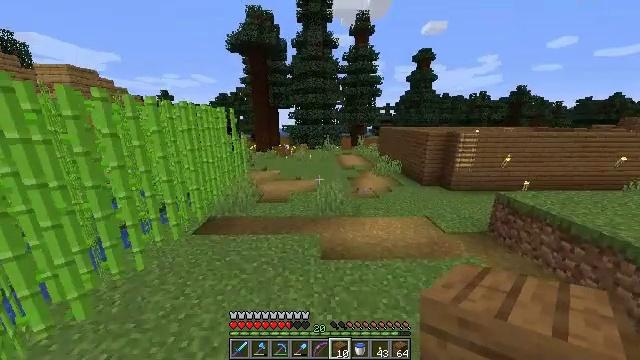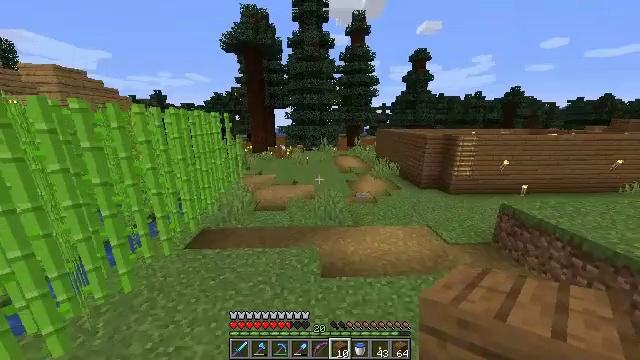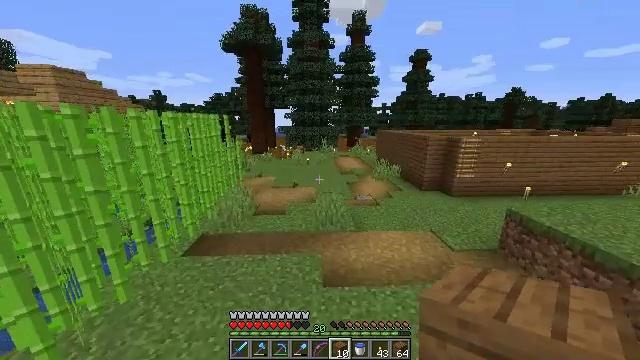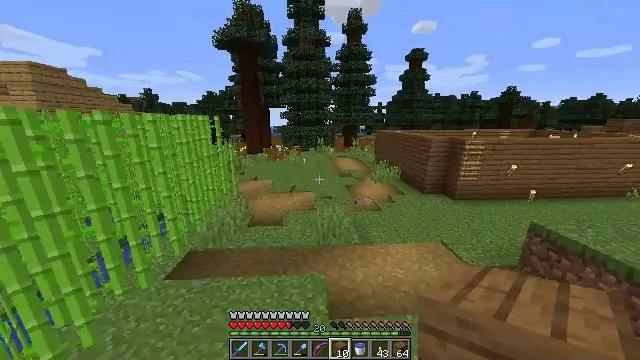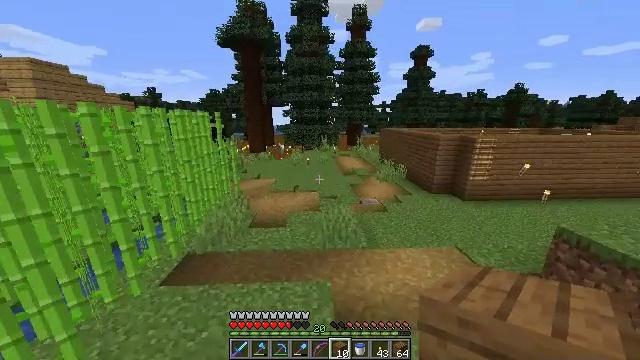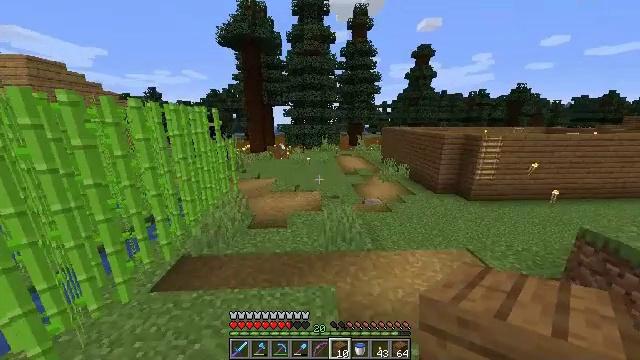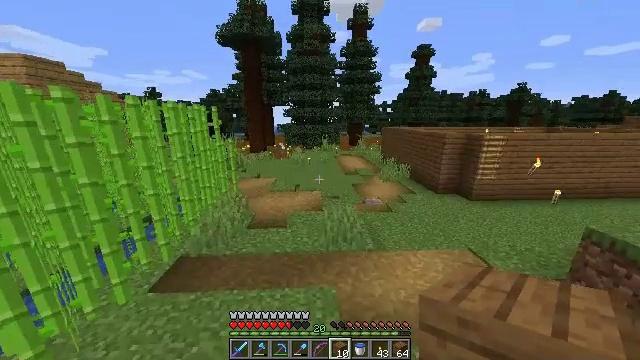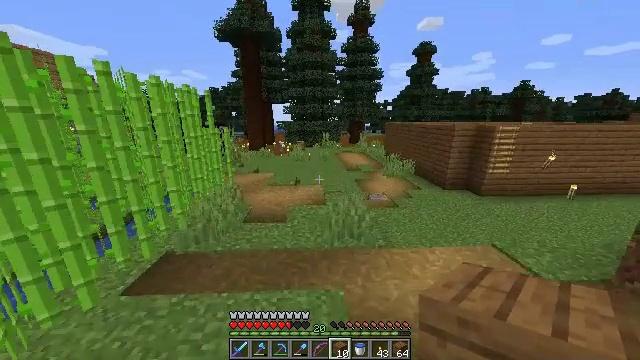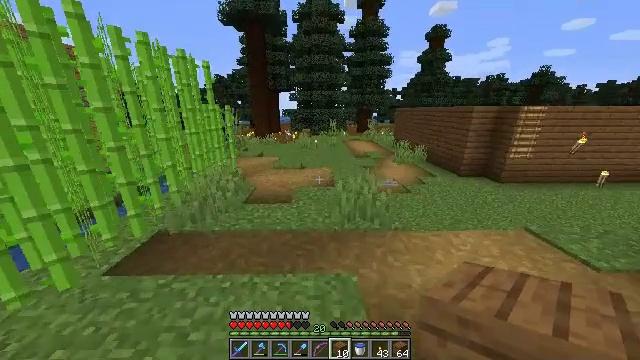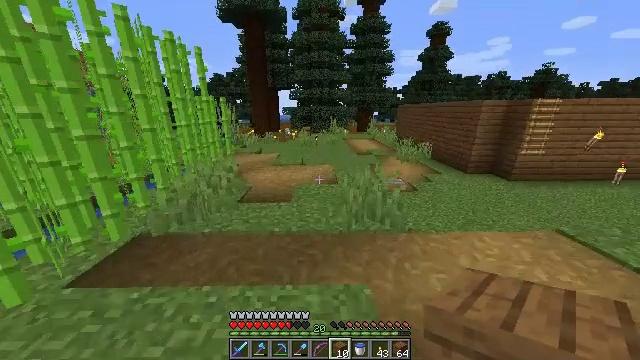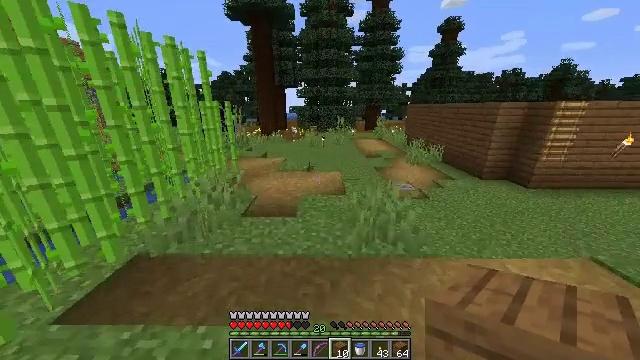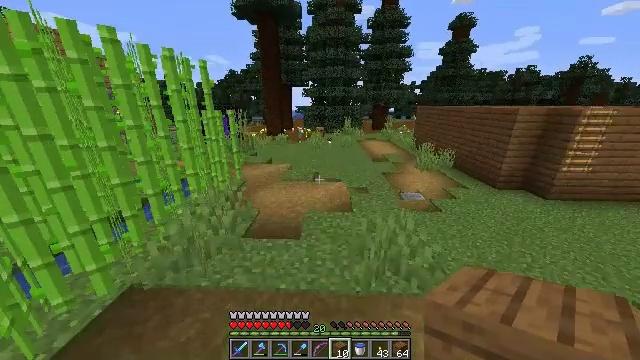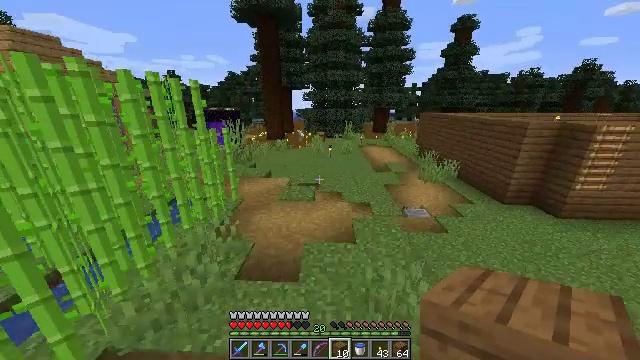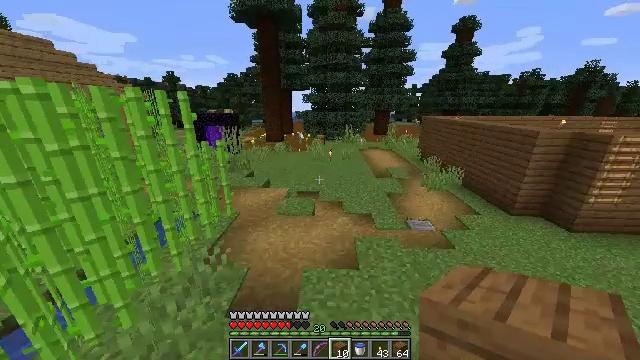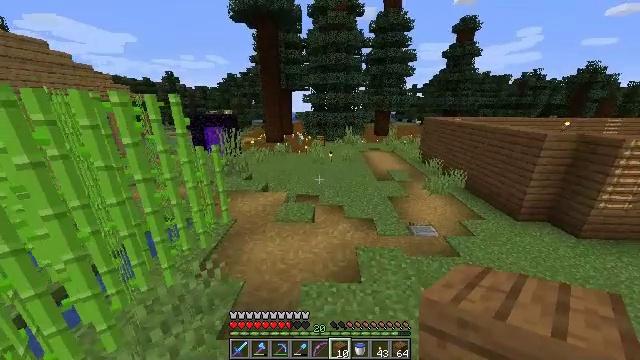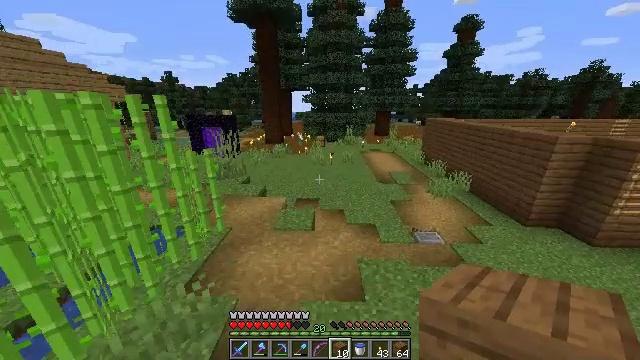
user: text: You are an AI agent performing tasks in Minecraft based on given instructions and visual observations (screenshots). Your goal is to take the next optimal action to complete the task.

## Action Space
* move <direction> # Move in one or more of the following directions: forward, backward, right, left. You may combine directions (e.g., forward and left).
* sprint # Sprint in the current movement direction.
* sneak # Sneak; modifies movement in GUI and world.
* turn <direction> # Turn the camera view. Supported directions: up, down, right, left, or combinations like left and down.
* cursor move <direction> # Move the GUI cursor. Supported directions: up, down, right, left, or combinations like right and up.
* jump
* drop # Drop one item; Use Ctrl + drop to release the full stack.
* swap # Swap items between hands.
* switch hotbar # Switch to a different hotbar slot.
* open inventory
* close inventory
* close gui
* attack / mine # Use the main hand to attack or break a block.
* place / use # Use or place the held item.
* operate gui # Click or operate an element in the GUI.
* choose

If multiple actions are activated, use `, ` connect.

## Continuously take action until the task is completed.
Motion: motion action
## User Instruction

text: Combine spruce planks to craft a spruce trapdoor.
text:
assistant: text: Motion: move forward, turn right, jump
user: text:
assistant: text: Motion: move forward, jump
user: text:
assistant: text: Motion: move forward, turn right, jump
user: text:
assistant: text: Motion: move forward, sprint, jump
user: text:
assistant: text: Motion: move forward, sprint, jump
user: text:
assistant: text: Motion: move forward, sprint, jump
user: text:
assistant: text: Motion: move forward, sprint, jump
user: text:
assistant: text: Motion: move forward, sprint, turn left and down, jump
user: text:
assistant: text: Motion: move forward, sprint, jump
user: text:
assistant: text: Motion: move forward, sprint, turn left, jump
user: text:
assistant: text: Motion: move forward, sprint, turn left, jump
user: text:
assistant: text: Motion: move forward, sprint, jump
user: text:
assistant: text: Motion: move forward, sprint, jump
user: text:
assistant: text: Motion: move forward, sprint, jump
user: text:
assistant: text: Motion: move forward, sprint, jump
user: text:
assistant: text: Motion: move forward, jump
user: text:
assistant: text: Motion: move forward, jump
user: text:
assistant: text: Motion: move forward, jump
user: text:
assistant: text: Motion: move forward, turn left, jump
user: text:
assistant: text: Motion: move forward, turn left, jump
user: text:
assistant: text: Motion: move forward, turn left, jump
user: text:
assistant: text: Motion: move forward, jump
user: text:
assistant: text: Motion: move forward, jump
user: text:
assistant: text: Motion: move forward, jump
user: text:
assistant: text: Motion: move forward, jump
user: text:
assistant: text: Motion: move forward, jump
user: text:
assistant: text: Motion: move forward, jump
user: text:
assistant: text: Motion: move forward, jump
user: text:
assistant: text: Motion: move forward, jump
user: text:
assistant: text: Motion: move forward, jump